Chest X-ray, PA view. Patient: 59 years old, sex M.
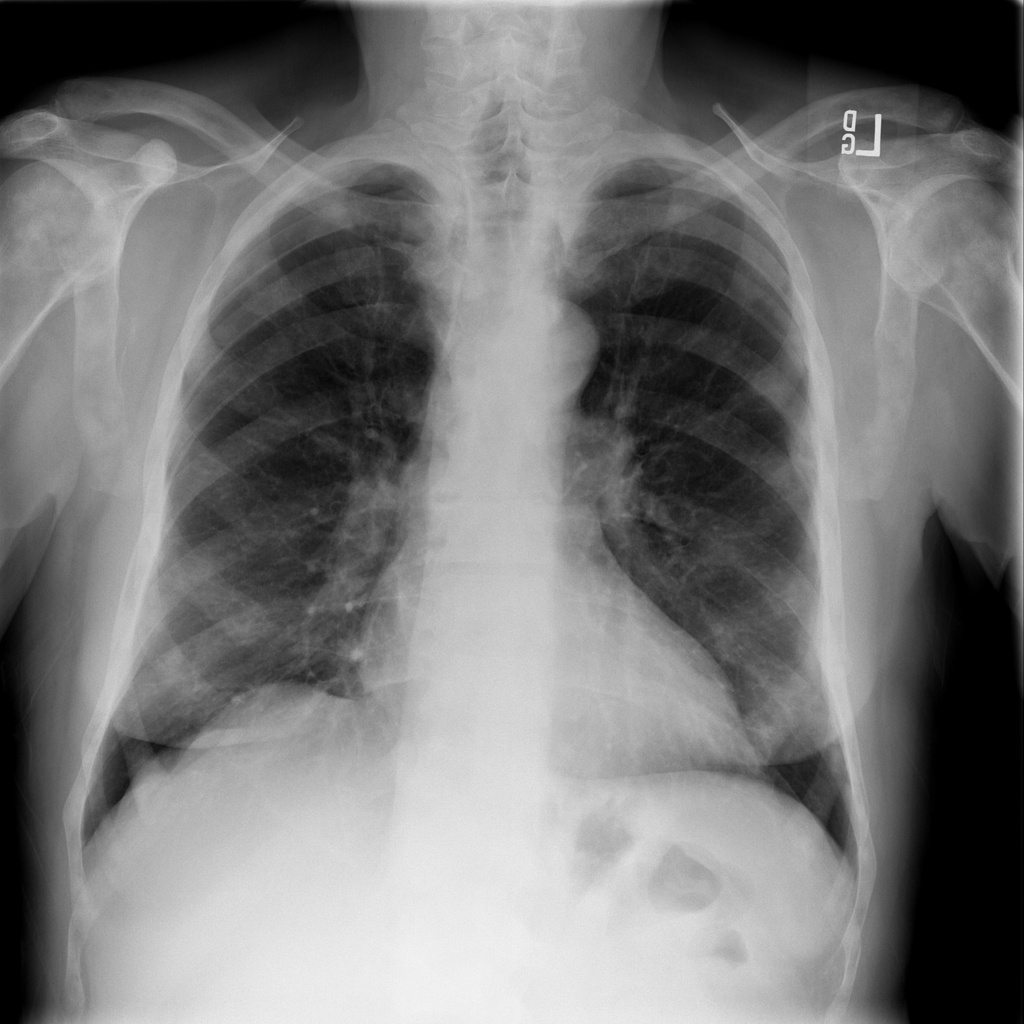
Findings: No Finding